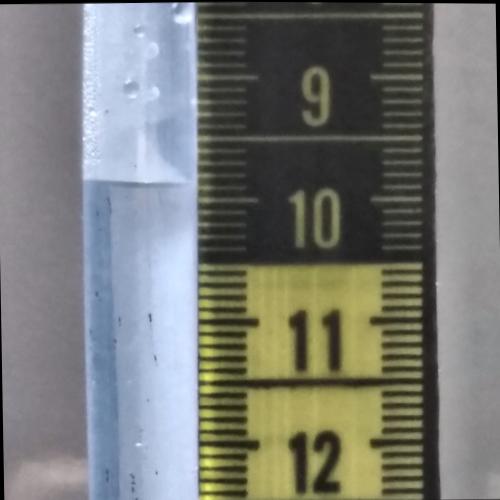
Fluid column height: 9.9 cm